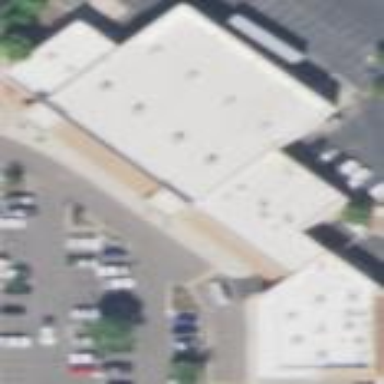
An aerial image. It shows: Retail building.